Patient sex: M
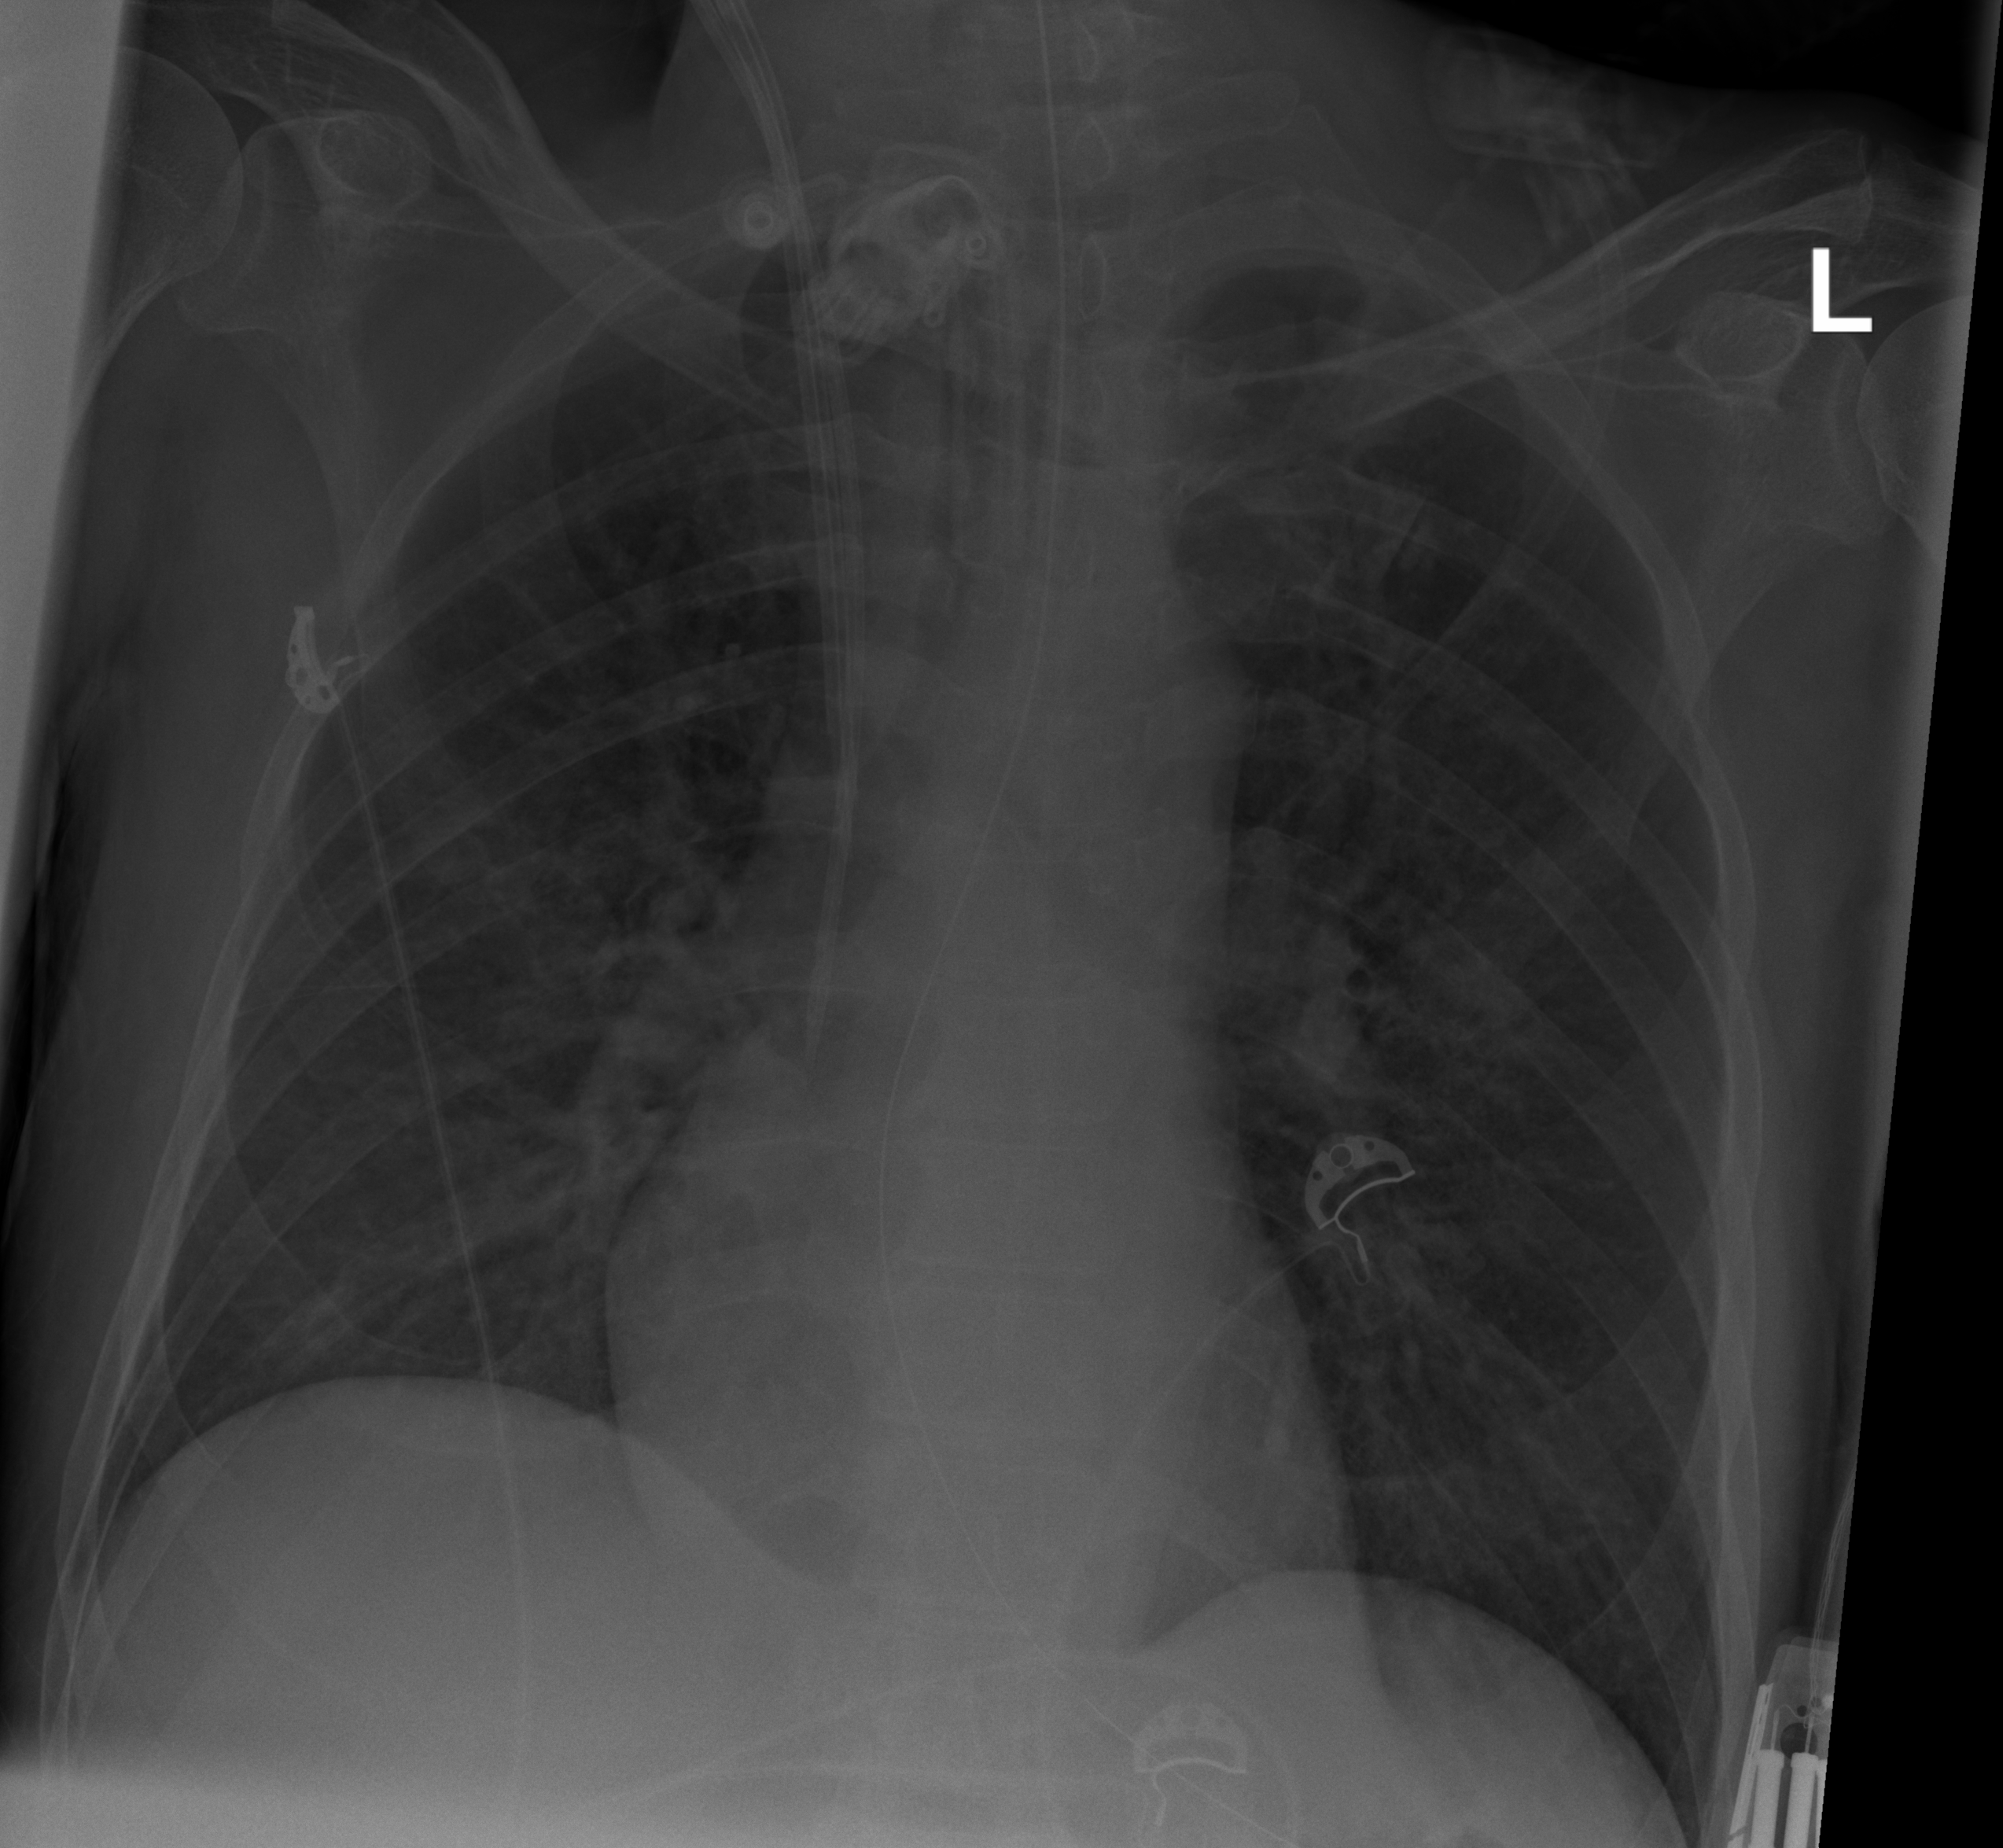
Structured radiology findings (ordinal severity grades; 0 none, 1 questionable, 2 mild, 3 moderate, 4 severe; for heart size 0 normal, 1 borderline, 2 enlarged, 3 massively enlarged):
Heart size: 0
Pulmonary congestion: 0
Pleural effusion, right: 0
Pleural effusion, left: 0
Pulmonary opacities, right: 0
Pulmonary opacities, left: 0
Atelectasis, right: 0
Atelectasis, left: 0